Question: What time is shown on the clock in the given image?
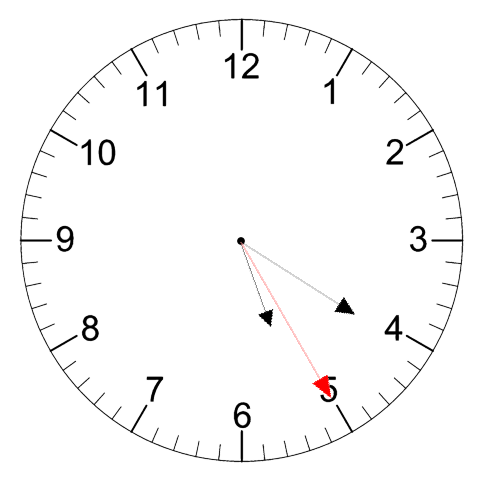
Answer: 05:20:25